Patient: sex M, age 71
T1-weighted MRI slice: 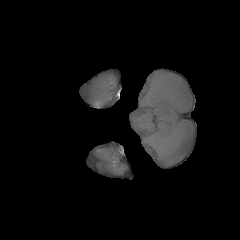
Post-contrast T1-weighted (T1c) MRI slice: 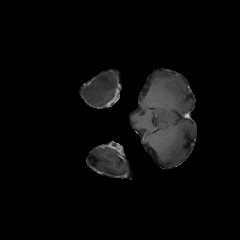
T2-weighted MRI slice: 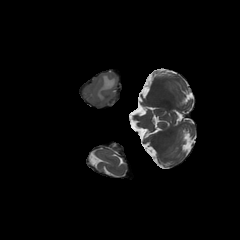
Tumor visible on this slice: yes
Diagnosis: Glioblastoma, IDH-wildtype
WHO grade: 4